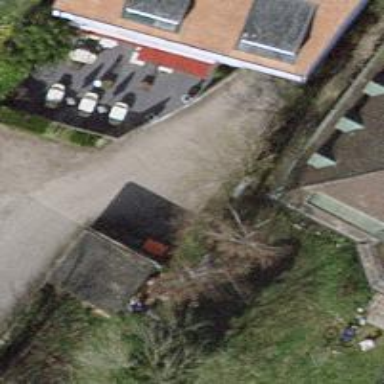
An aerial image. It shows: Deciduous broadleaved tree in garden.